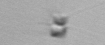
Label: Chaetoceros